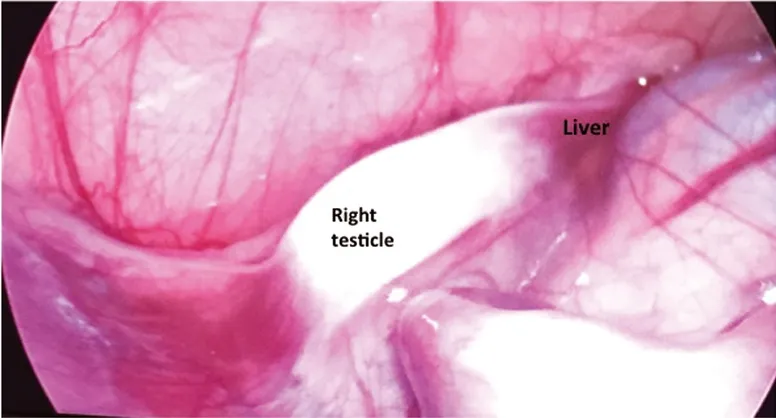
Laparoscopic evaluation revealed hepatogonadal fusion. A short fibrous cord was attached to the right testis and lower aspect of the right liver lobe.
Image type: endoscopy (other_endoscopy)